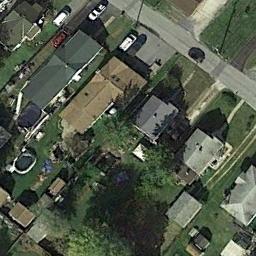
Label: residential